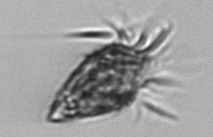
Label: Strombidium_wulffi